Field crop: maize
Growth stage: 2
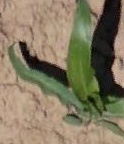
Species: maize